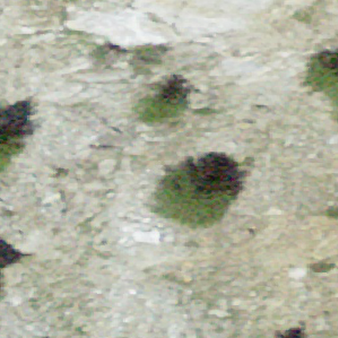
Label: other